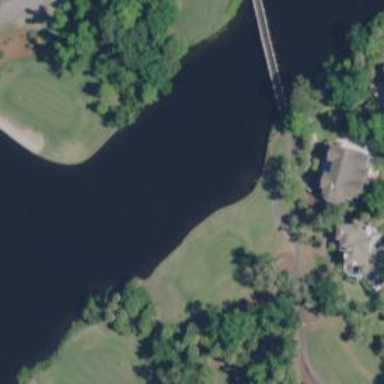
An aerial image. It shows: View of golf hole.